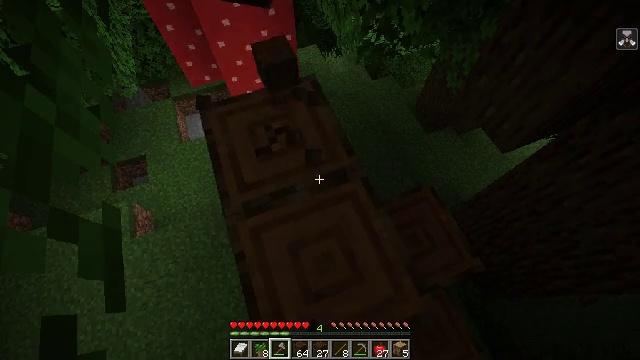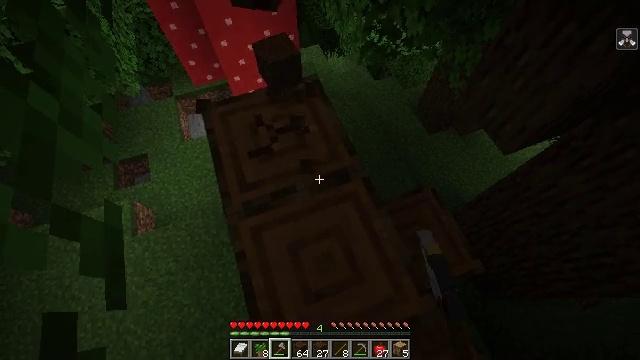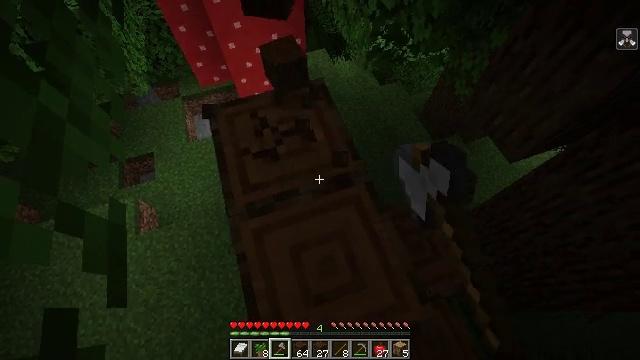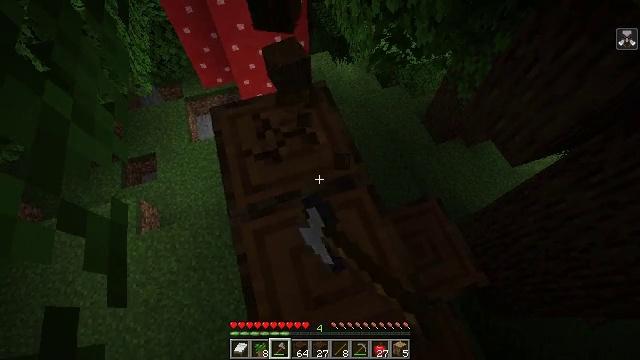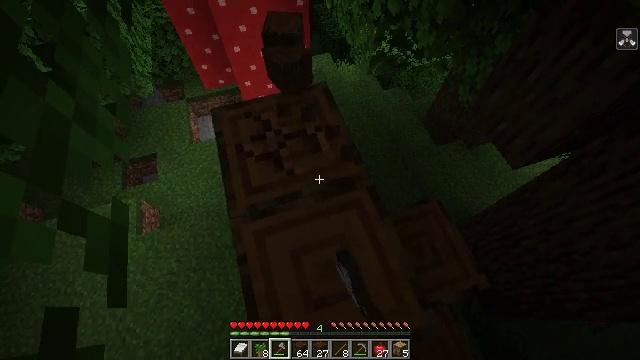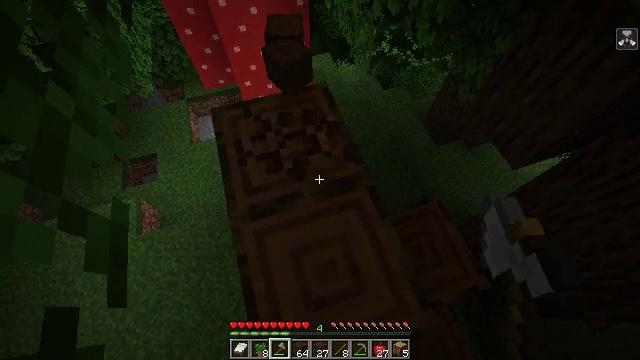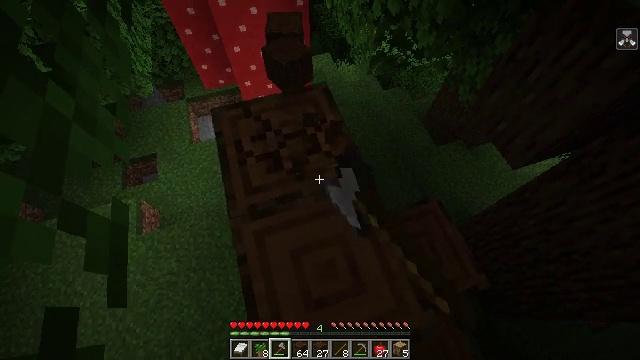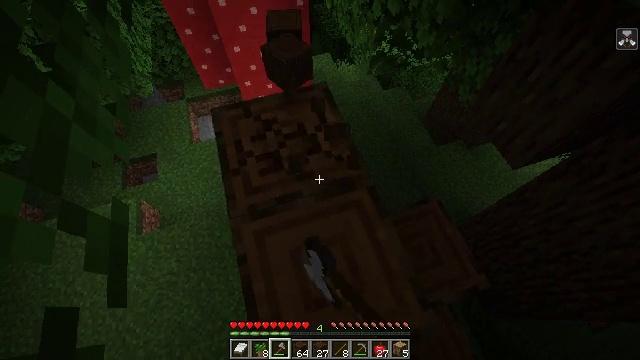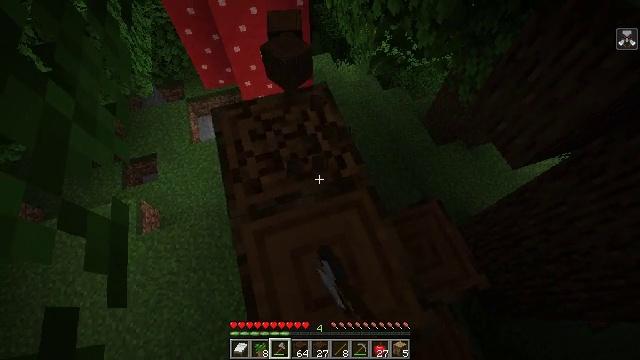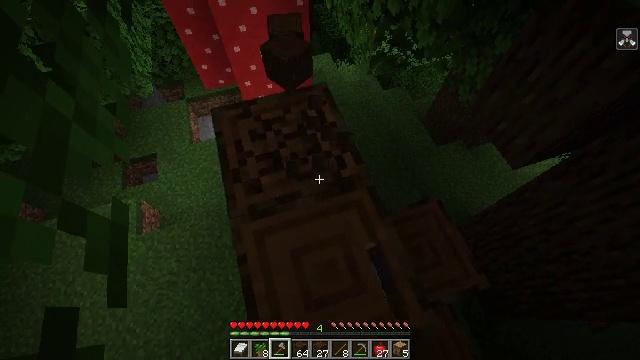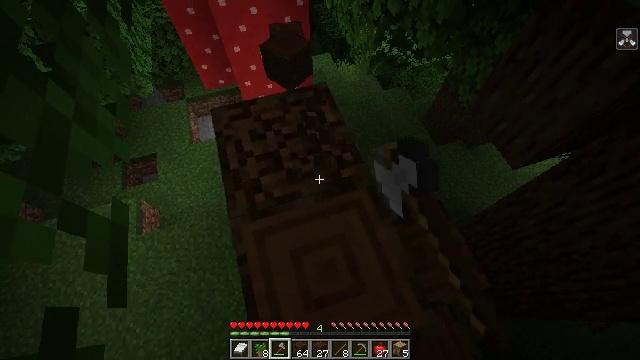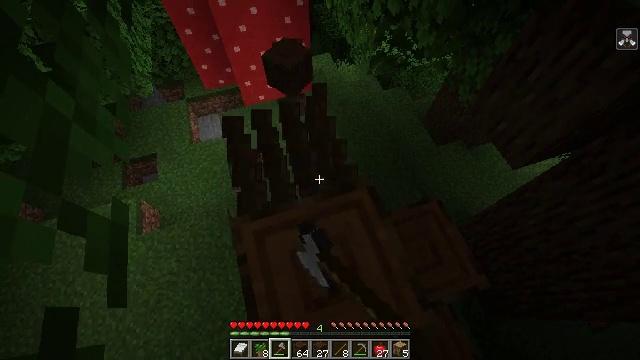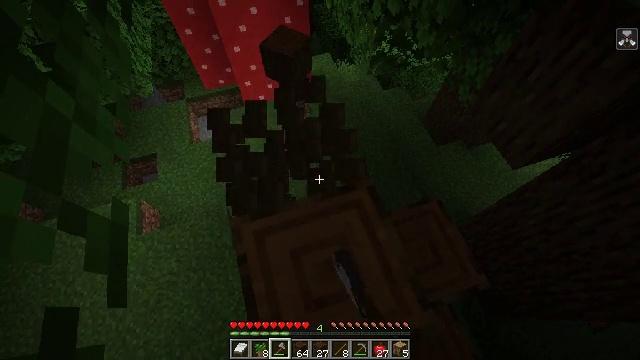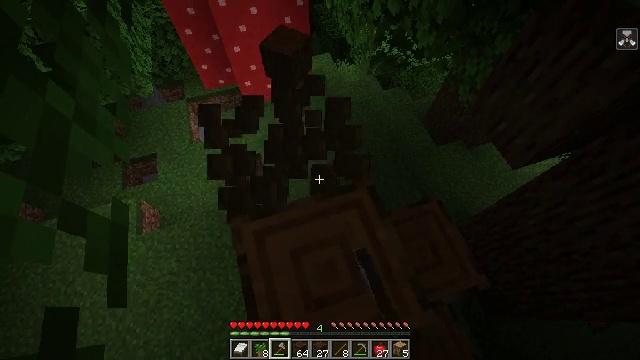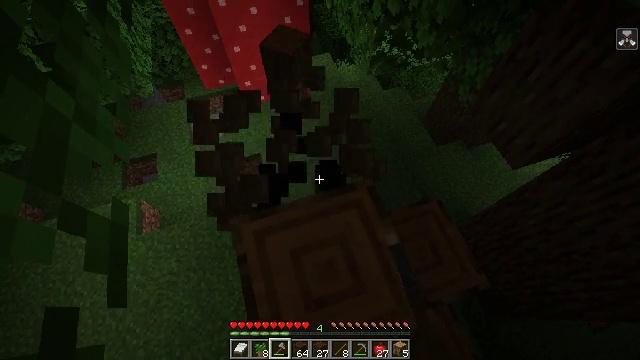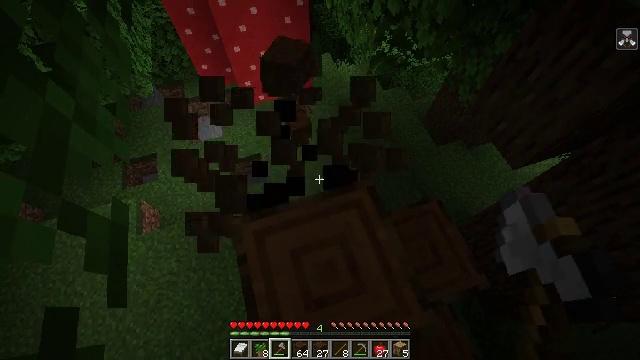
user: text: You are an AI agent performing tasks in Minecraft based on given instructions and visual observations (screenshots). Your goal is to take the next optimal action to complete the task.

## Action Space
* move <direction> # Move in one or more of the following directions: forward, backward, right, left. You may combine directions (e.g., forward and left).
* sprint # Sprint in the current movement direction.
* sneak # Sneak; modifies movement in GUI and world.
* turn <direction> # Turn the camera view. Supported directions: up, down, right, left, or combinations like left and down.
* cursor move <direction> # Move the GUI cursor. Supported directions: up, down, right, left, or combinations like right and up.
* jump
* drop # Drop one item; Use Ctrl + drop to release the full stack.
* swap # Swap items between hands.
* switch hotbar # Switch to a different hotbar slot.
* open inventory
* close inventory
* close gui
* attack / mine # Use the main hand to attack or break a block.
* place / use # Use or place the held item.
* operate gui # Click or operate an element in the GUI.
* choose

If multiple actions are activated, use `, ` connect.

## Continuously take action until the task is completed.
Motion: motion action
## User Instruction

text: Chop down the dark oak log.
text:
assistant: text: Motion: attack / mine
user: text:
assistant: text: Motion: turn left, attack / mine
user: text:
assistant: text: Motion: attack / mine
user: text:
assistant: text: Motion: attack / mine
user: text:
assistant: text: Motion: attack / mine
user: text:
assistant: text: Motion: attack / mine
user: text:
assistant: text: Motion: attack / mine
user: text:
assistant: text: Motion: attack / mine
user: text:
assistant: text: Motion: attack / mine
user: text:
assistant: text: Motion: attack / mine
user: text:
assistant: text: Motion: attack / mine
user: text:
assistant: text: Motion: attack / mine
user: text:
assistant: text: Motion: attack / mine
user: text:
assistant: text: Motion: attack / mine
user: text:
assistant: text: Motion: attack / mine
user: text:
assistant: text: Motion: turn right and down, attack / mine
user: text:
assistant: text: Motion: turn right and down, attack / mine
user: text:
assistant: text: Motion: turn right and down, attack / mine
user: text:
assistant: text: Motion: turn right and down, attack / mine
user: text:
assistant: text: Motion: attack / mine
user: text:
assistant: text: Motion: attack / mine
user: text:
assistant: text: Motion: attack / mine
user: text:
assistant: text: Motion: attack / mine
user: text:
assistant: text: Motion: attack / mine
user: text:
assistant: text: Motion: attack / mine
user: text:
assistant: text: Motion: attack / mine
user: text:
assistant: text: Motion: attack / mine
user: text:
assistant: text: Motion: attack / mine
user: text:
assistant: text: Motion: attack / mine
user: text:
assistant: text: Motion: attack / mine